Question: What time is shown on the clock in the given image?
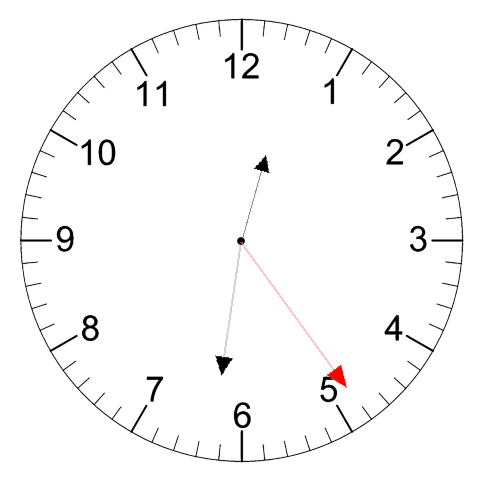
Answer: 12:31:24